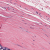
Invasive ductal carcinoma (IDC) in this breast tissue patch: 1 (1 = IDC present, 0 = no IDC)